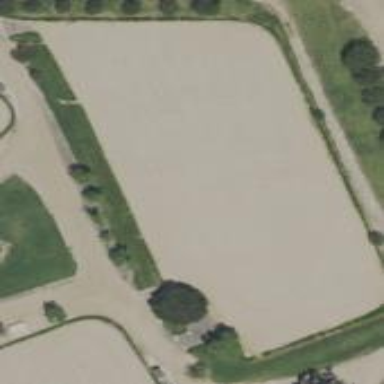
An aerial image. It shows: Equestrian sports pitch with sandy surface for leisure land activities.